Question: I have a div with width: 400px and height: 300px
if the text inside the div is bigger than the div, it should show the scrollbars. Here is a picture which shows what i mean:

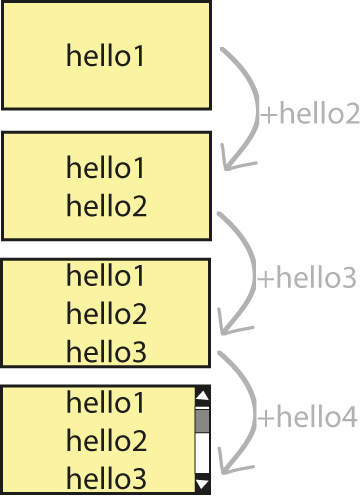
Answer: The following works in webkit & geko & IE8 upwards. Try some of these techniques for vertical centering if you need legacy IE compatibility: <URL>
'''
<div style="height:300px; overflow-y:auto; border:solid 1px #CCC; width:400px;">
<div style="display:table-cell; vertical-align:middle; height:300px; text-align:center; width:400px;">
test
</div>
</div>
'''